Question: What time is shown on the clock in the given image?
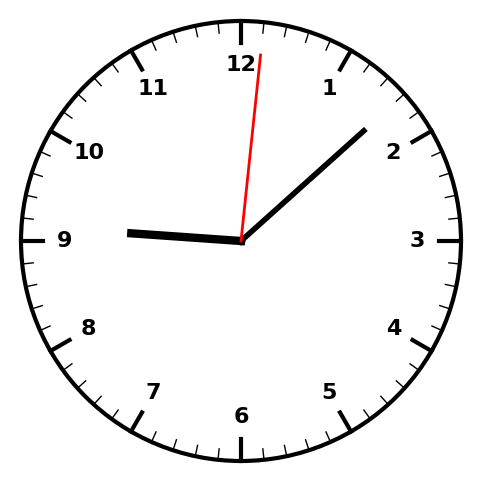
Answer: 09:08:01